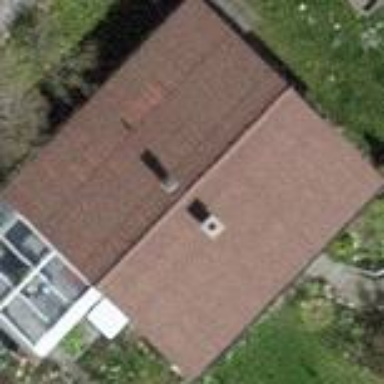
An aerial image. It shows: Building with tiled roof.